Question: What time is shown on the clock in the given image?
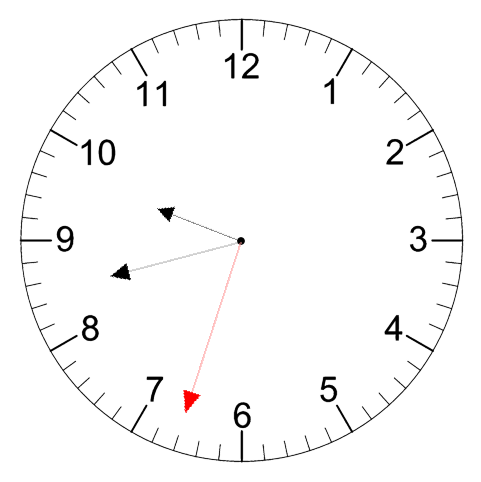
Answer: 09:42:33